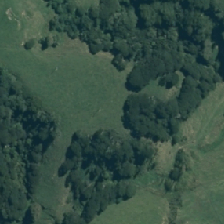
Land cover: manuka_kanuka